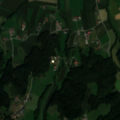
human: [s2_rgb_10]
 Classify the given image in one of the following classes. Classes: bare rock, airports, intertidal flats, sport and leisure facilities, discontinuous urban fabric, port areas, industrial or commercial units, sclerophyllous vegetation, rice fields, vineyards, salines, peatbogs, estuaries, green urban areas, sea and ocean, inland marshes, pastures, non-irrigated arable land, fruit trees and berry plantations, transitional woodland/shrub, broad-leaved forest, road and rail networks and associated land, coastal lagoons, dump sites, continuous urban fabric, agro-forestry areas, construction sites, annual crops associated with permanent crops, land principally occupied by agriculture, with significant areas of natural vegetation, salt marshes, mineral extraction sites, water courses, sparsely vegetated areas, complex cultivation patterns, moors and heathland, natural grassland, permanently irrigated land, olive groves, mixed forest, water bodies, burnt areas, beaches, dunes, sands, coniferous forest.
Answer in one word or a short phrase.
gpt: non-irrigated arable land, pastures, complex cultivation patterns, broad-leaved forest